Interaction volume radius: 5 \u00c5
Interaction volume height: 20 \u00c5
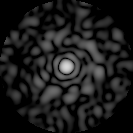
Disorder parameter: 0.8574